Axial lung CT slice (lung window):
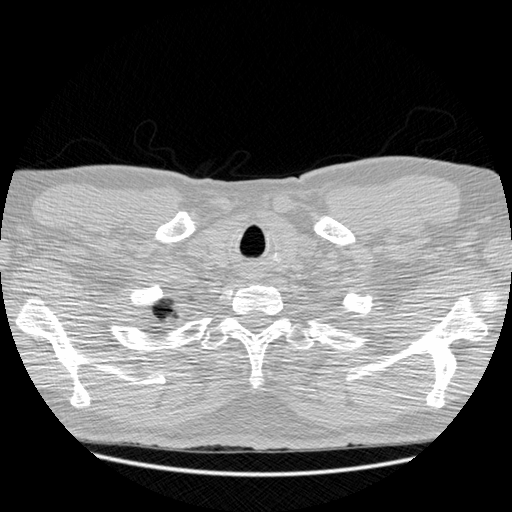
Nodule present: no